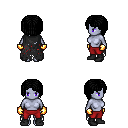
a pixel art fantasy rpg character, female body template, dark elf, purple skin, black tattered cape, red pants, black pageboy hairstyle, gold gloves, black shoes, four views (front, back, left, right), 2x2 character sprite sheet, small pixel art, hard edges, no anti-aliasing